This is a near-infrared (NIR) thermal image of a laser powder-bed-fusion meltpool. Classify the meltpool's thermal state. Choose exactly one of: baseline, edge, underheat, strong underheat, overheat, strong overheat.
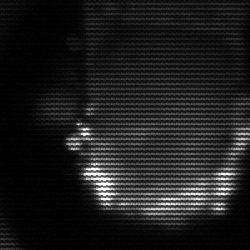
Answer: baseline